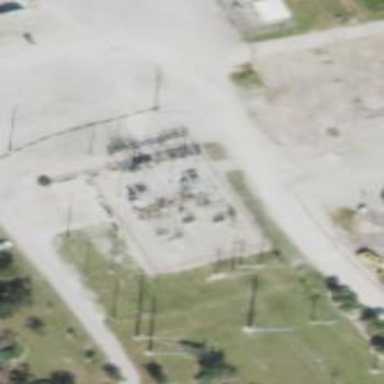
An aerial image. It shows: Outdoor distribution level power substation enclosed by barbed wire fence.